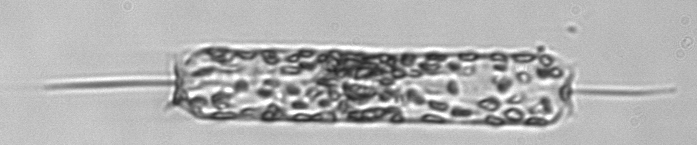
Label: Ditylum_brightwellii